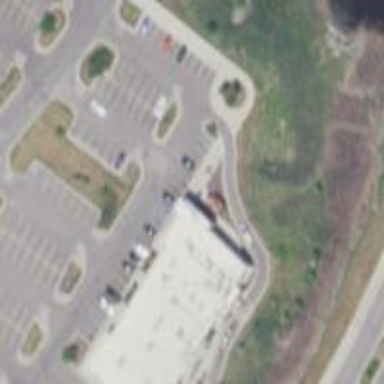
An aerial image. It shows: Retail building.